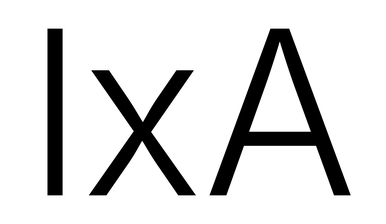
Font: Inter_Light